Question: I'm trying to connect TeamCity to a Git instance on Visual Studio Online. I've followed all the correct processes and added alternative credentials. These credentials work as I have TeamCity connecting to a TFSC instance on Visual Studio online.
I can connect to the repository and push to it from GitExtensions so I know the repository is fine. I'm struggling to work out what I've done wrong.
My error is:
> <URL> Not Found.
The URL exists and resolves to my Visual Studio Online Git project. I have the following settings in the VCS root settings on TeamCity. Any help would be appreciated.

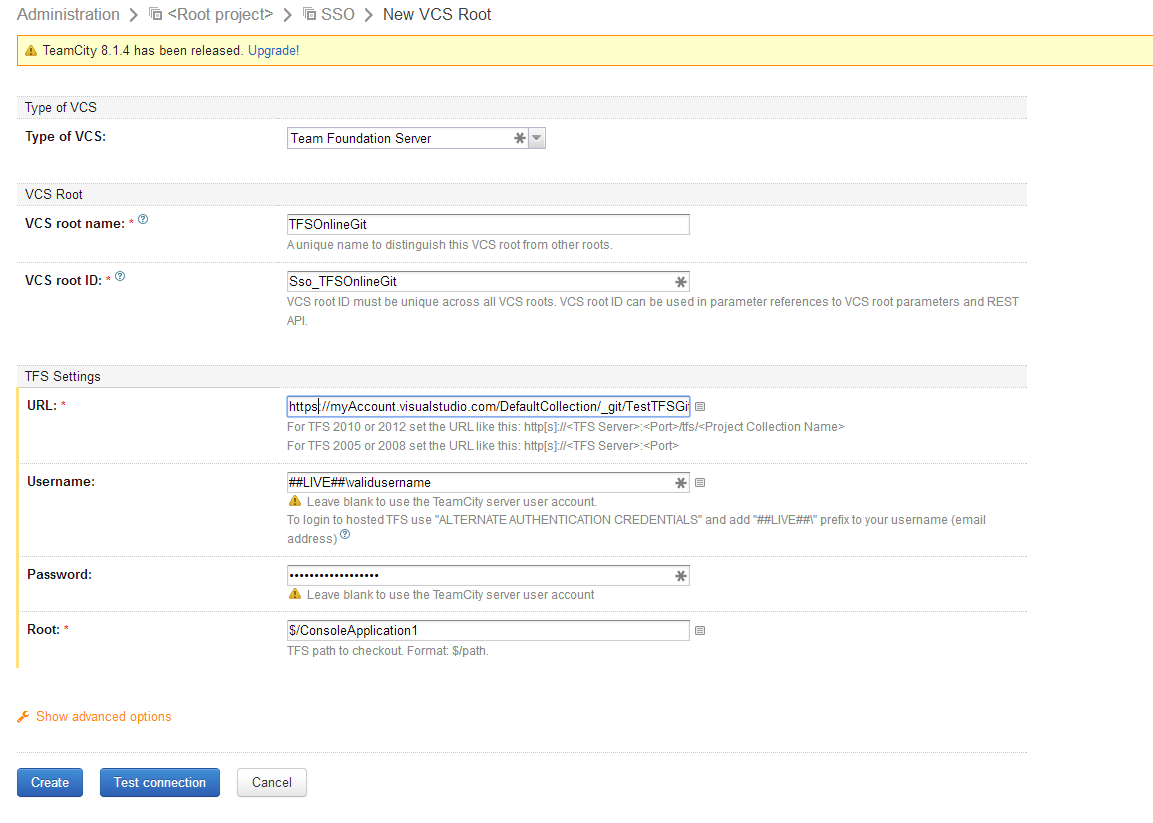
Answer: Team City means "Team Foundation Version Control" or TFVC when you select "Team Foundation Server". When connecting to a TFS hosted Git repository, you can select Git as Type of VCS instead.